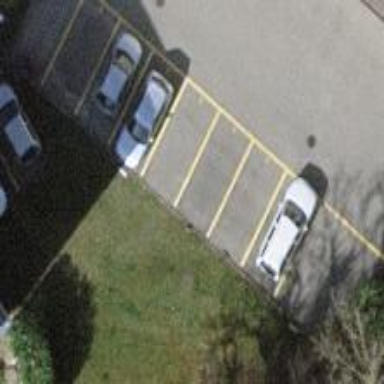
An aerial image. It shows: Parking area with surface.